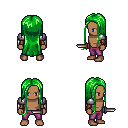
a pixel art fantasy rpg character, male body template, human, dark skin, steel arm armor, magenta pants, green extra-long hairstyle, leather bracers, dagger, four views (front, back, left, right), 2x2 character sprite sheet, small pixel art, hard edges, no anti-aliasing